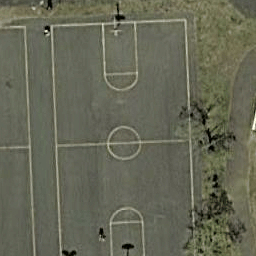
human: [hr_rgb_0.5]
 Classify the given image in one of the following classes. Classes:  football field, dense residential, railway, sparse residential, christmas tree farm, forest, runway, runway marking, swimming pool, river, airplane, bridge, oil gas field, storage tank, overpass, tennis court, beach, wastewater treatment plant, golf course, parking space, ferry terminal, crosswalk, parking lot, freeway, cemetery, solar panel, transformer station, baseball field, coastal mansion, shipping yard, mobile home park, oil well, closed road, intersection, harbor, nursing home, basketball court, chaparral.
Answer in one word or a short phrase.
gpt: basketball court